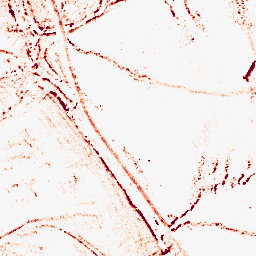
Category: morphological
Decomposition family: morphological_rect
Decomposition parameters: operation: opening
width: 5
height: 5
Upsampling method: bicubic_3x
Upsampling parameters: scale: 3
Upsampling scale: 3